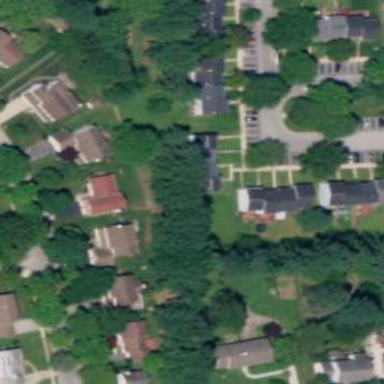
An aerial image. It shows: Residential area within neighborhood.